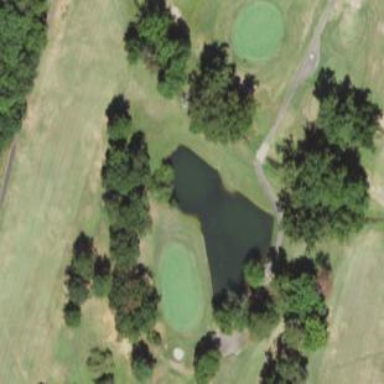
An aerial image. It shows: Water hazard on golf course. The hazard is natural water feature.